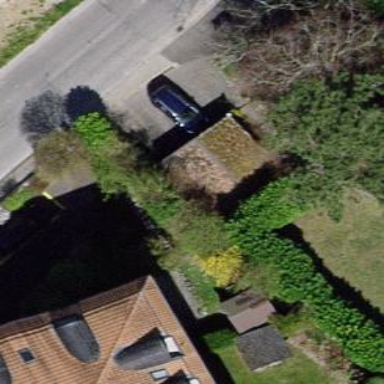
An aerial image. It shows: Group of garages.